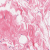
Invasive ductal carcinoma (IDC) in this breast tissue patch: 0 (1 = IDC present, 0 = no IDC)